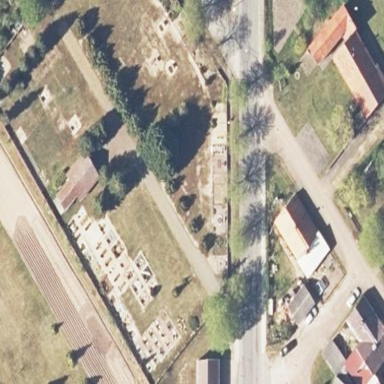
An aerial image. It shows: Cemetery.